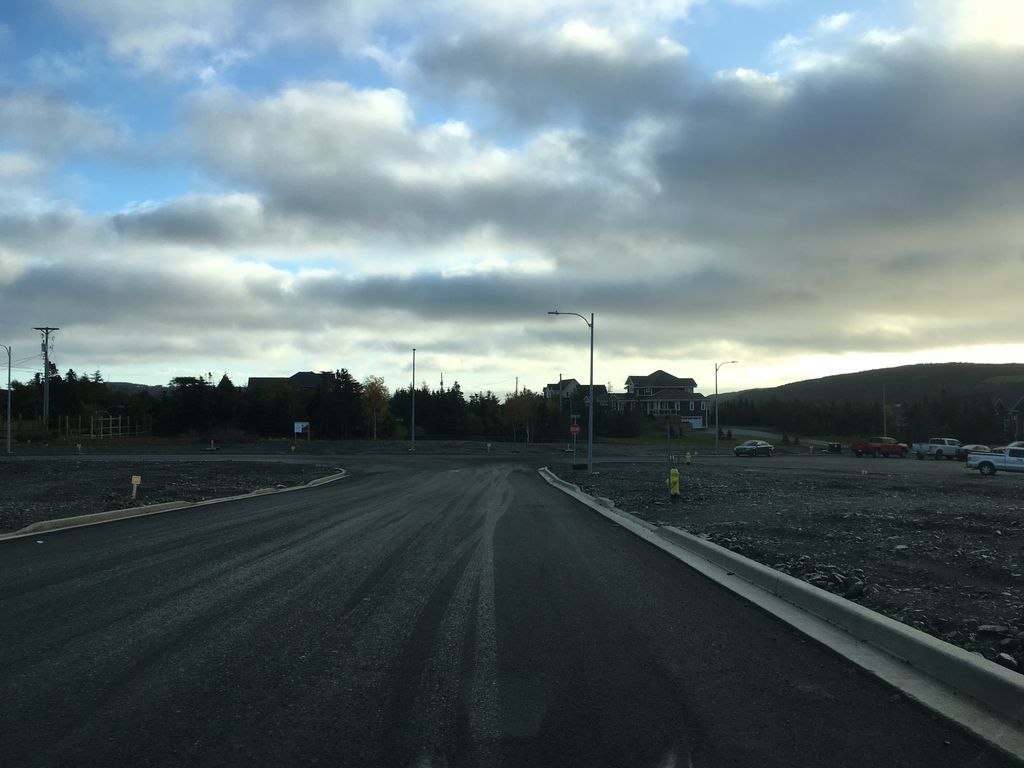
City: st_johns